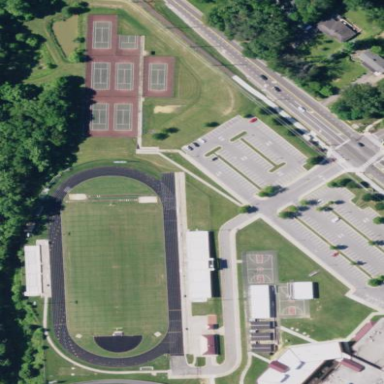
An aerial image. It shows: Athletics track located on leisure land.